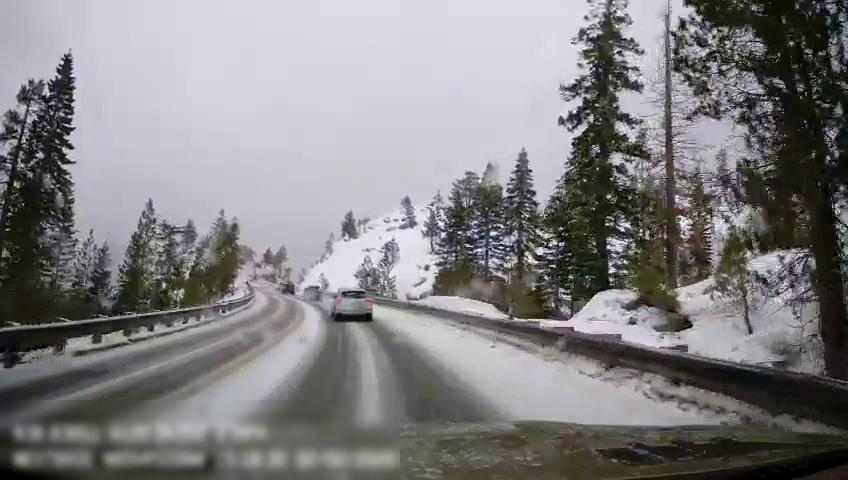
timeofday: Day
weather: Snowy
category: Drivable Space
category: Vehicles | Car
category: Vehicles | Car
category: Vehicles | Car